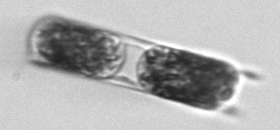
Label: Hemiaulus